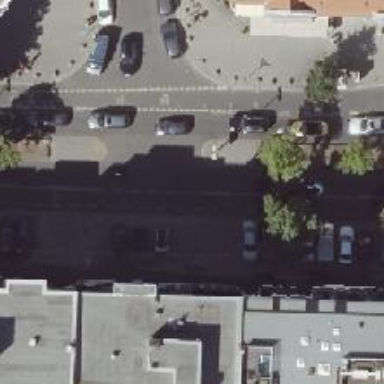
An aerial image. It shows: Secondary road with asphalt surface. Street side parking is available on the right.